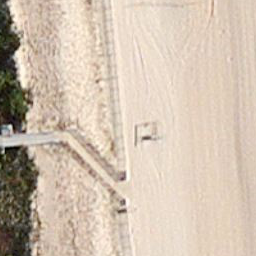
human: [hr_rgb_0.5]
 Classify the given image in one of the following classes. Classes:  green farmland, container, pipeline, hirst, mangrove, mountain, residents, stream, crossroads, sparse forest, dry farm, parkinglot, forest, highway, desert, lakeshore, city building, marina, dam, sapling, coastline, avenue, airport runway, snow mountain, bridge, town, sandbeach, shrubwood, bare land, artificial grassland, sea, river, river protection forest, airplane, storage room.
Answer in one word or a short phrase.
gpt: sandbeach